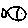
Label: fish